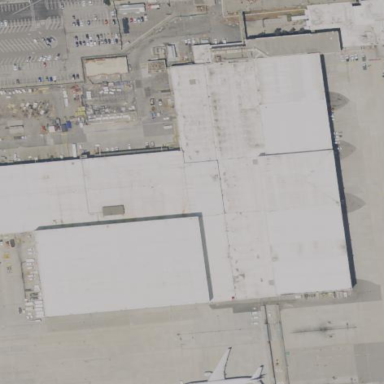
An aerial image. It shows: Apron at the airport.